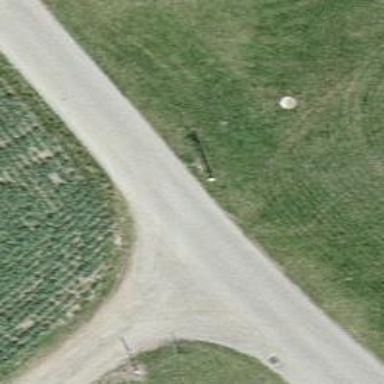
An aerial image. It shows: Guidepost with information.